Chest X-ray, AP view. Patient: 49 years old, sex F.
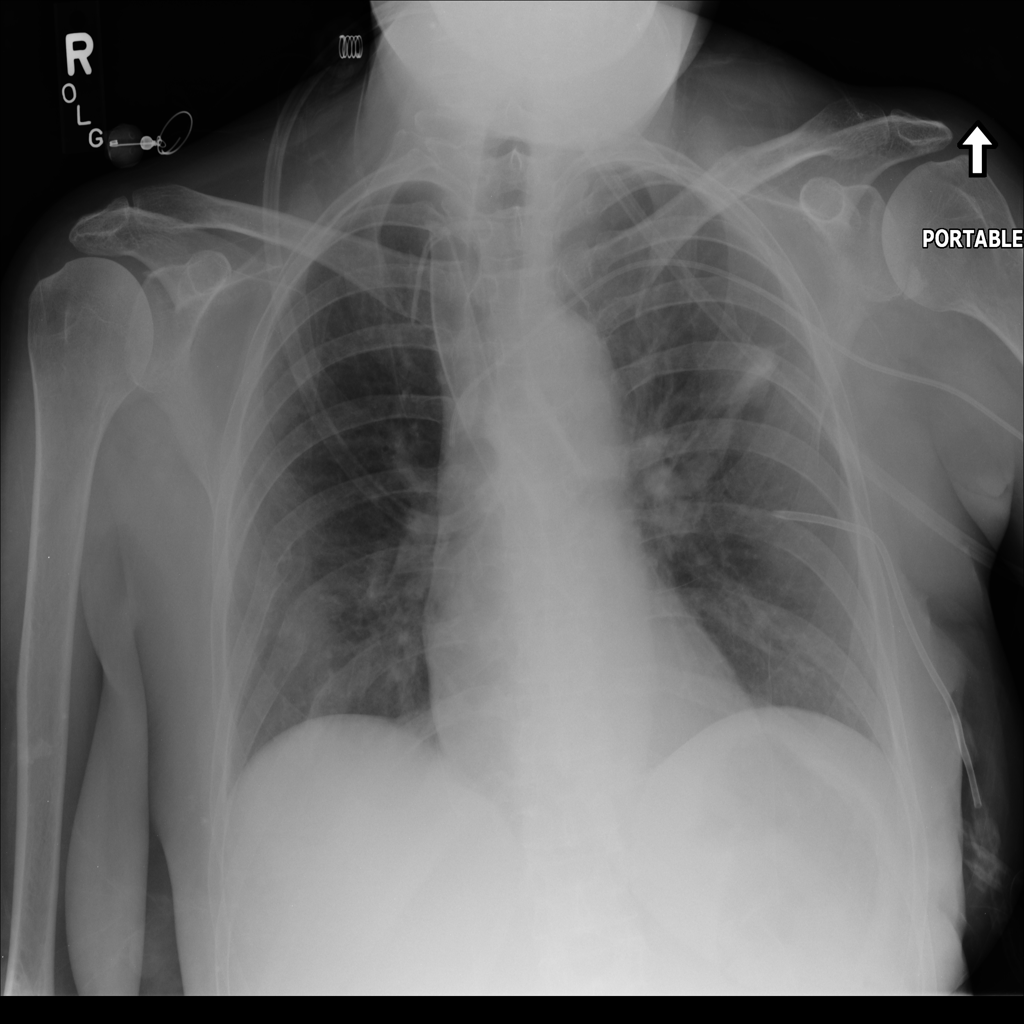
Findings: Atelectasis, Pneumothorax